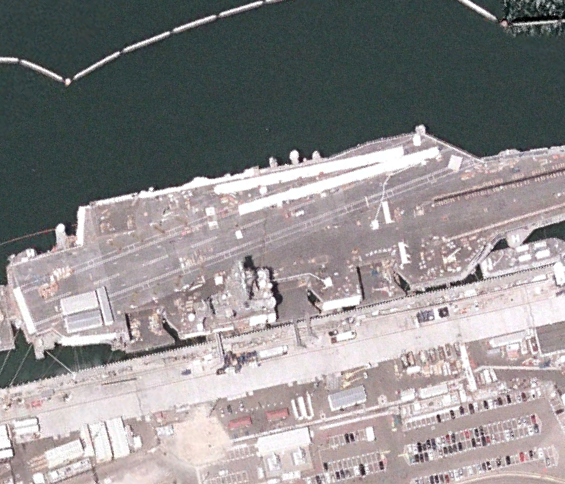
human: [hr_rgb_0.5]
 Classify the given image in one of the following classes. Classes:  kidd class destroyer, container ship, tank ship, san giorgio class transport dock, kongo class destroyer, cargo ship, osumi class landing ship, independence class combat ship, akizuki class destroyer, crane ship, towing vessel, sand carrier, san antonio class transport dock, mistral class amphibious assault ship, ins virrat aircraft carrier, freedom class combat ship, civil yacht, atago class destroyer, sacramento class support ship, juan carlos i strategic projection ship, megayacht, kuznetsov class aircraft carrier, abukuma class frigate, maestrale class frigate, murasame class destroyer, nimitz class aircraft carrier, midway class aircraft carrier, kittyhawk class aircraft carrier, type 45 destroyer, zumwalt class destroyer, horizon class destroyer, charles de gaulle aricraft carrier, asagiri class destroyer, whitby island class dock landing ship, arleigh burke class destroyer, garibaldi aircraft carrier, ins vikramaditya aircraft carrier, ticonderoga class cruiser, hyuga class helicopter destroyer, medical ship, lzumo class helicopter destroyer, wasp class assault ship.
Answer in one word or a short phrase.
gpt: Nimitz class aircraft carrier